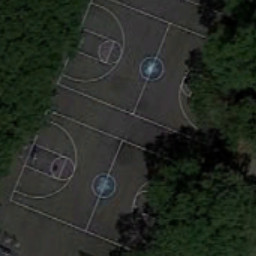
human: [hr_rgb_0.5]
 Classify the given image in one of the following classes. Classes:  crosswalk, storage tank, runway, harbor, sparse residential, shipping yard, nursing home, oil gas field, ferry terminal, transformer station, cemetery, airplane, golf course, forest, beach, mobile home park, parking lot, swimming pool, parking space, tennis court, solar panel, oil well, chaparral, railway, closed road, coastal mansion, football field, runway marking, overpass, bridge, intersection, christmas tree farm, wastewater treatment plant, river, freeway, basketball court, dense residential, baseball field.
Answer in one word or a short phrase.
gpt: basketball court